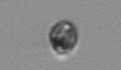
Label: Dinophyceae